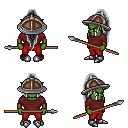
a pixel art fantasy rpg character, male body template, orc, green skin, maroon long-sleeve shirt, red pants, gray extra-long topknot hairstyle, chain helm, leather bracers, metal boots, spear, four views (front, back, left, right), 2x2 character sprite sheet, small pixel art, hard edges, no anti-aliasing